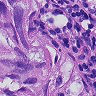
Metastatic tissue present: yes